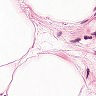
Metastatic tissue present: no